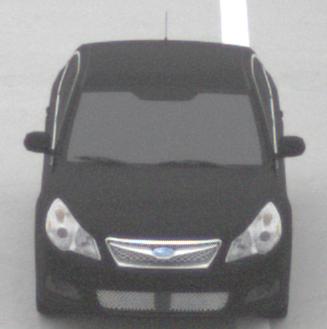
Make: Subaru
Model: Legacy 2.0R
Detailed model: Legacy (IV) Limousine
Model produced from: 2007/09
Model produced until: 2008/10
Doors: 4
Color: black
Road condition: dry road
Daytime: midday
Contrast: low contrast